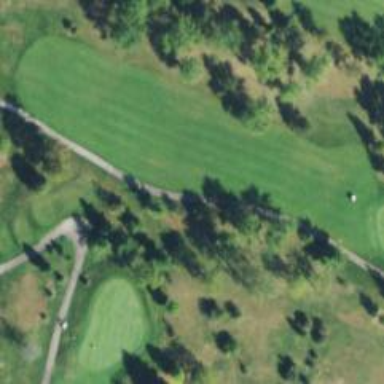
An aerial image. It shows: Grassy area designated for golf. It is golf fairway with lush green grass.